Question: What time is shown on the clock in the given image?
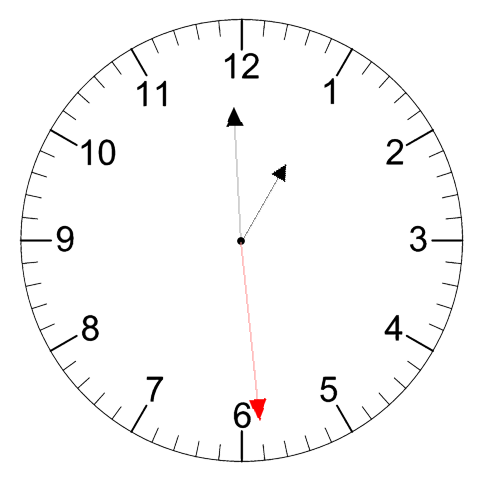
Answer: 12:59:29